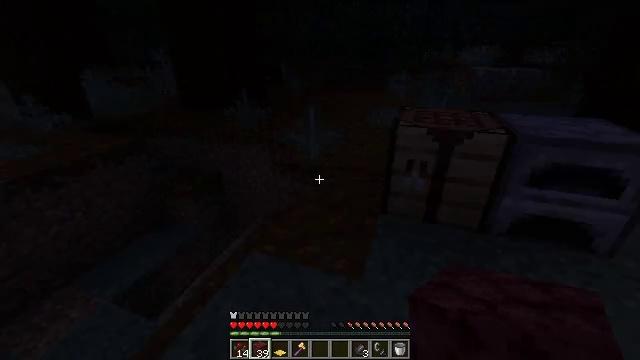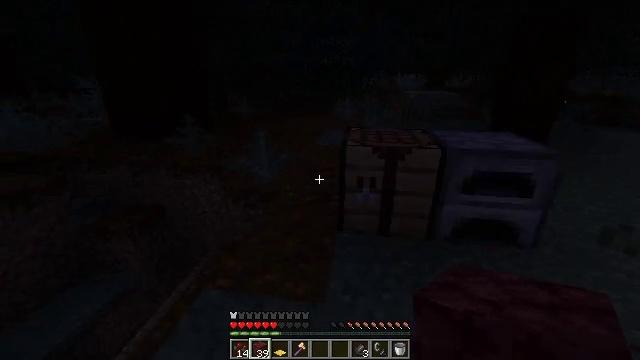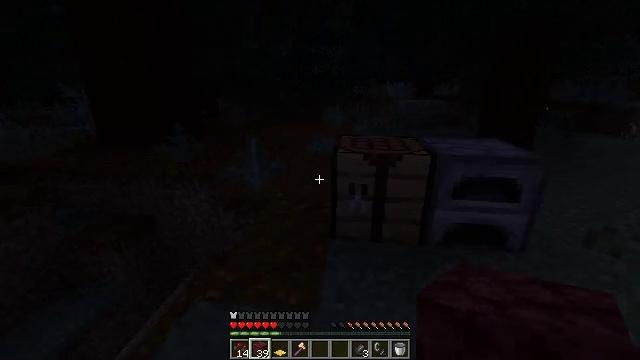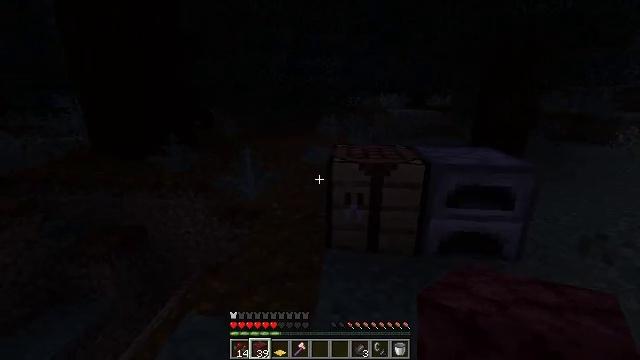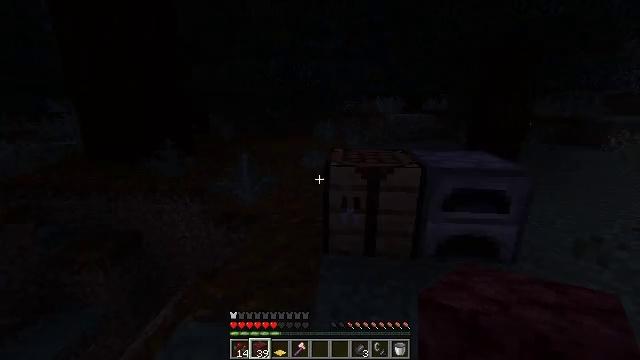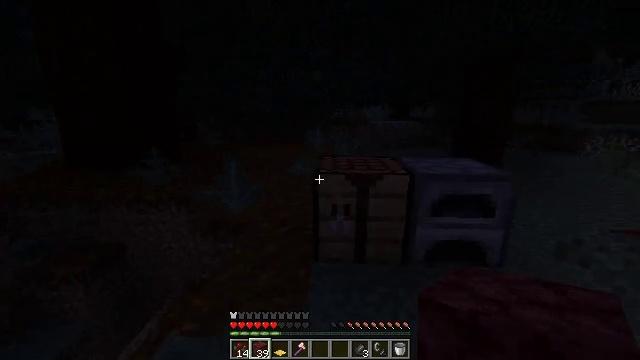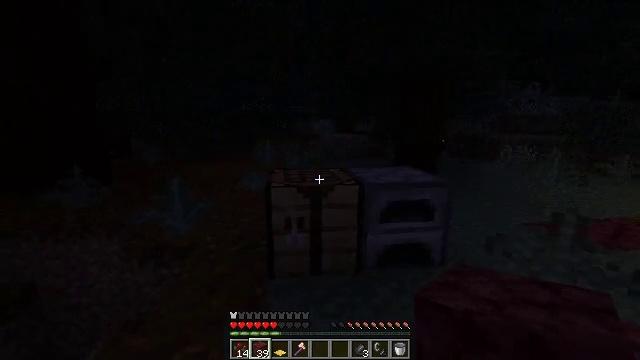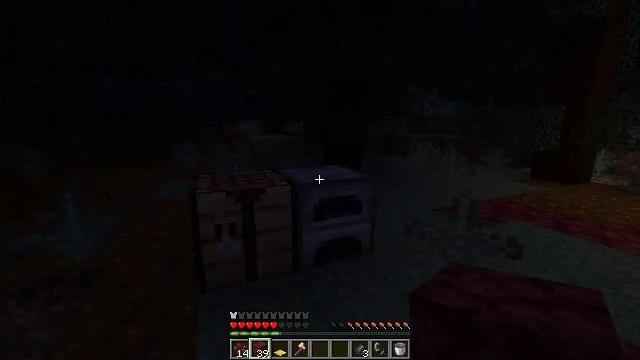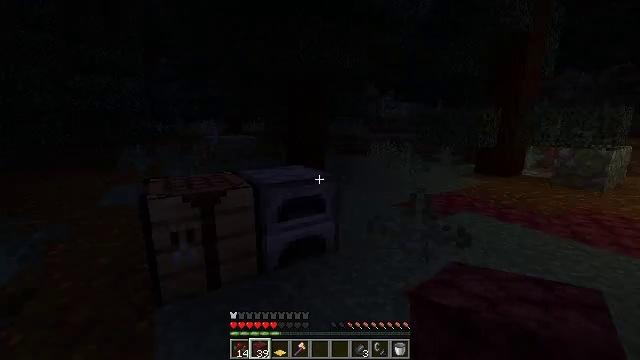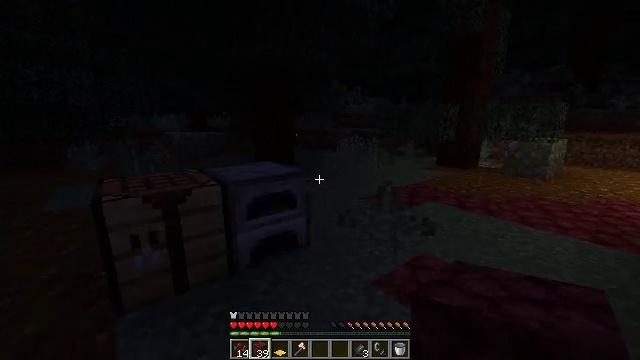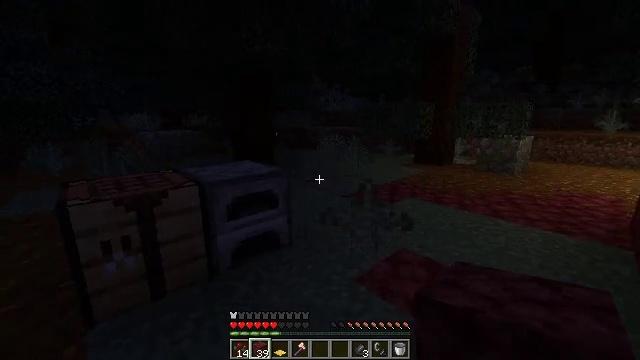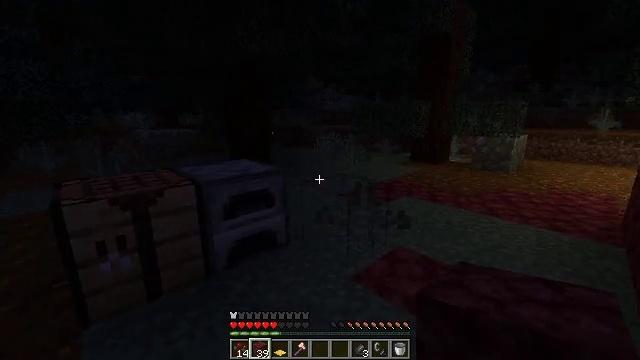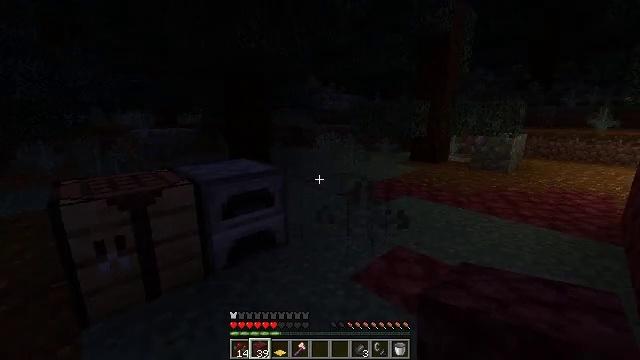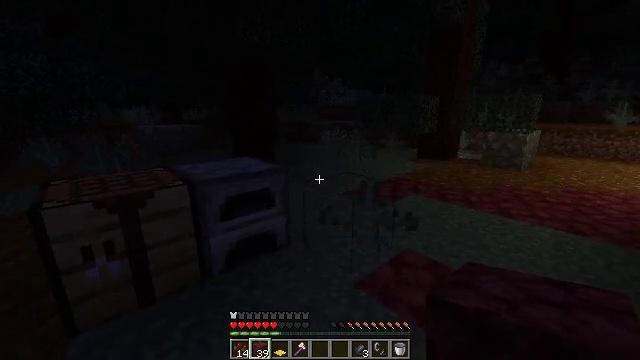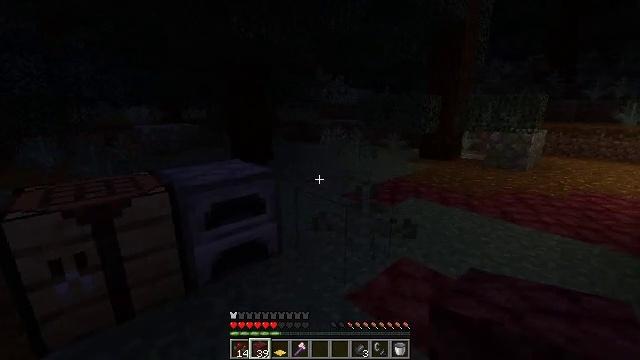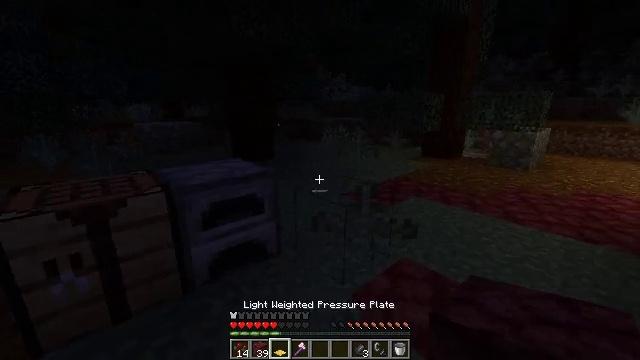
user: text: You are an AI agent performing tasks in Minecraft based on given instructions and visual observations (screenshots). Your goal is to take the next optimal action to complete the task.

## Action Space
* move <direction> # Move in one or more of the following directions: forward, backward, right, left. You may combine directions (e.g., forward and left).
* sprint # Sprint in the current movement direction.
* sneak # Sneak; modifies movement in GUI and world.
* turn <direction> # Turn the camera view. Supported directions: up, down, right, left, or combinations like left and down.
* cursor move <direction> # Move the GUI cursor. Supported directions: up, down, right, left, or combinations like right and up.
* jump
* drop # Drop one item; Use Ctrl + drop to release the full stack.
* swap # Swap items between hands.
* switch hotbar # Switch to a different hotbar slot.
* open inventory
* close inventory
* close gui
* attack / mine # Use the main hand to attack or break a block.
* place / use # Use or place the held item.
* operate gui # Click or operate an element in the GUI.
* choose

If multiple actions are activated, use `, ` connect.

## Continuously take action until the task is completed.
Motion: motion action
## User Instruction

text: Chop down the spruce log.
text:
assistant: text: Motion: turn right and up
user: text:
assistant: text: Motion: turn right and up
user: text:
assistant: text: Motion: turn right and up
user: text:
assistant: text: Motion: no_op
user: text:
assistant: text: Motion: turn right and up
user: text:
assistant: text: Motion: turn right and up
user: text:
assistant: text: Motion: turn right
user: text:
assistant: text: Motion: turn right
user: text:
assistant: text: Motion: turn right and down
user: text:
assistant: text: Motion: turn right
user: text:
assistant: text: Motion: no_op
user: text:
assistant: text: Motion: move forward
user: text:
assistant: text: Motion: move forward and move right, turn left
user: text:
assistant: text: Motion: move forward and move right
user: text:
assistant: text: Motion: move forward and move right
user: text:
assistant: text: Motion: move forward
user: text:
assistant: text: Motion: move forward
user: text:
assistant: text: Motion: move forward
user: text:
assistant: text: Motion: move forward
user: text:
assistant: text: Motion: move forward
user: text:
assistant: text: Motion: move forward
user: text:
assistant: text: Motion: move forward
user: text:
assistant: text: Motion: move forward
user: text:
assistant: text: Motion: move forward
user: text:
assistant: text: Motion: turn right
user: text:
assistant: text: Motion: turn right
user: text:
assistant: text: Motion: move forward, turn right and up
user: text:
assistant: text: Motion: move forward, turn left and up
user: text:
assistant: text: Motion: move forward
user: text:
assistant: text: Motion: move forward